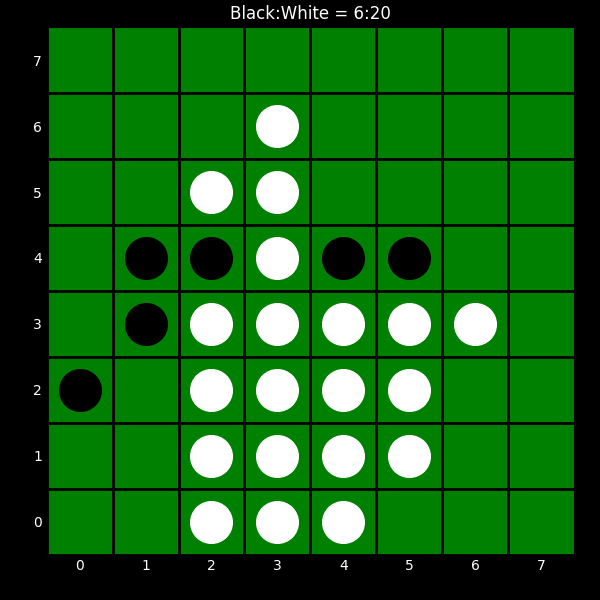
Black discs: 6
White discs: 20